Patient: sex M, age 94
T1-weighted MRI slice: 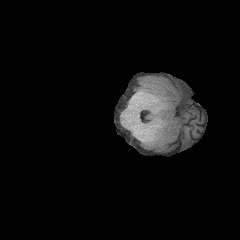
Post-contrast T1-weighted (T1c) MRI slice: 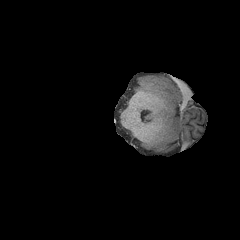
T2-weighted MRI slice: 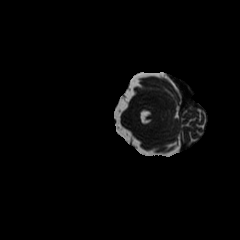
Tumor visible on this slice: no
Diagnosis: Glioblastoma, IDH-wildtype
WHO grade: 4